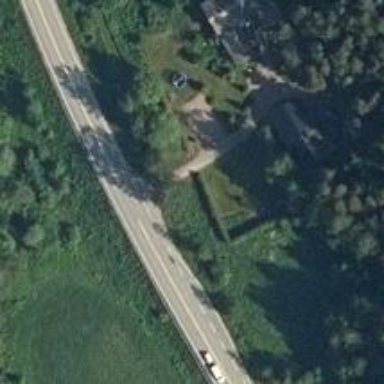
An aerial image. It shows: Driveway.